高二 · 度量几何学
14. 如图, 有一块以点 $O$ 为圆心的半圆形空地, 要在这块空地上划出一个内接矩形 $A B C D$ 开辟为绿地,使其一边 $A D$ 落在半圆的直径上, 另两点 $B, C$ 落在半圆的圆周上. 已知半圆的半径长为 $20 \mathrm{~m}$, 如何选择关于点 $O$ 对称的点 $A, D$ 的位置, 可以使矩形 $A B C D$ 的面积最大?

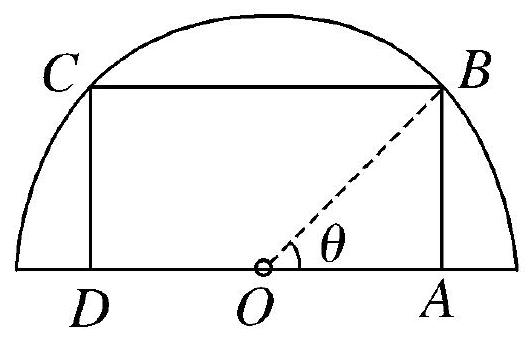
答案: 连接 $O B$, 设 $\angle A O B=\theta$, 则 $A B=O B \sin \theta=20 \sin \theta, O A=O B \cos \theta=20 \cos \theta$, 且 $\theta \in\left(0, \frac{\pi}{2}\right)$.

$\because A, D$ 关于原点对称,

$\therefore A D=2 O A=40 \cos \theta$.

设矩形 $A B C D$ 的面积为 $S$,

则 $S=A D \cdot A B=40 \cos \theta \cdot 20 \sin \theta$

$=400 \sin 2 \theta . \because \theta \in\left(0, \frac{\pi}{2}\right)$,
$\therefore$ 当 $\sin 2 \theta=1$, 即 $\theta=\frac{\pi}{4}$ 时, $S_{\text {max }}=400\left(\mathrm{~m}^{2}\right)$.

此时 $A O=D O=10 \sqrt{2}(\mathrm{~m})$.

故当 $A 、 D$ 距离圆心 $O$ 为 $10 \sqrt{2} \mathrm{~m}$ 时，矩形 $A B C D$ 的面积最大，其最大面积是 $400 \mathrm{~m}^{2}$.